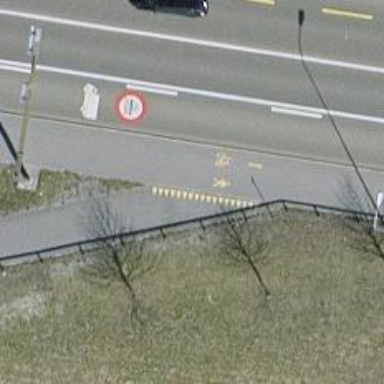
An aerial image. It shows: Road with "give way" sign.